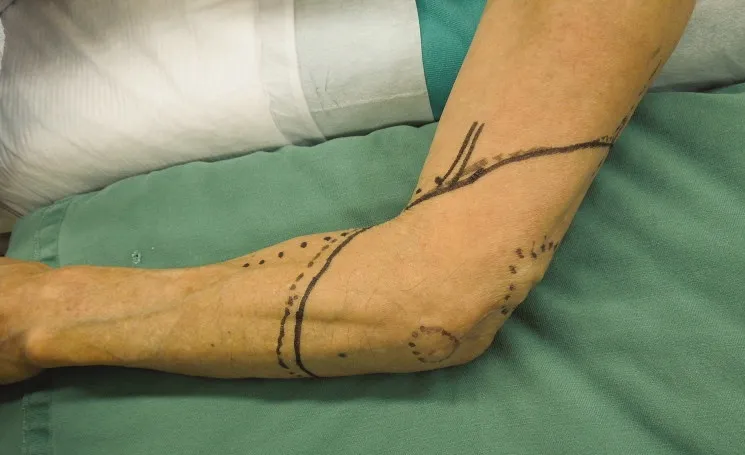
Pre-operative clinical photograph of the 73-year old woman, with a fibrosarcoma on the left lateral aspect of her elbow.
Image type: medical_photograph (skin_photograph)